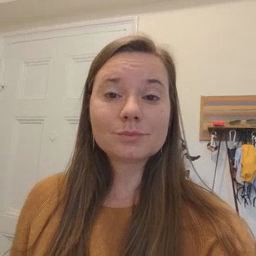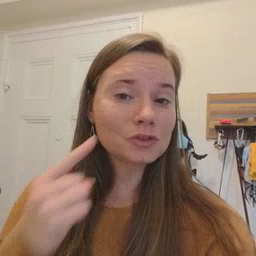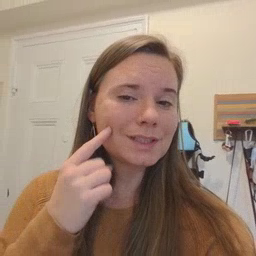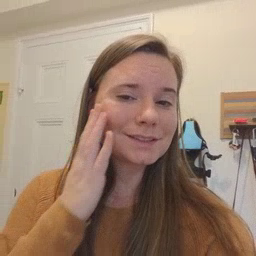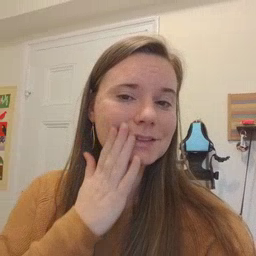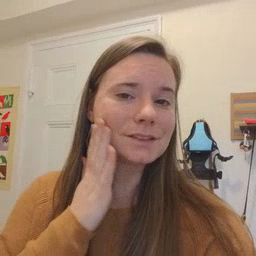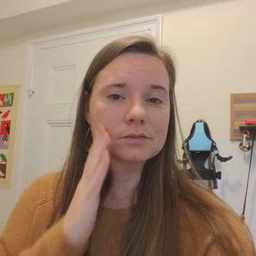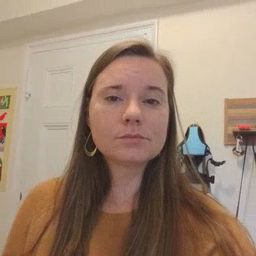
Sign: cheek